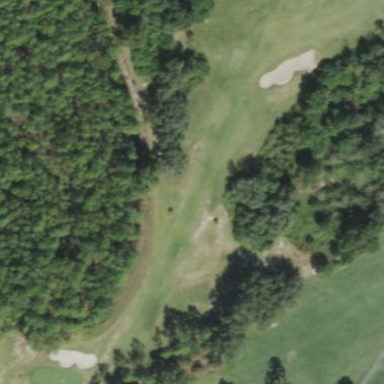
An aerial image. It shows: Grassy area designated as golf fairway.